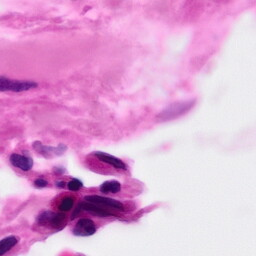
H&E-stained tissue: Pancreatic